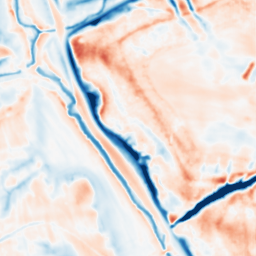
Category: multiscale
Decomposition family: dog_multiscale
Decomposition parameters: sigma_ratio: 1.4
n_scales: 6
base_sigma: 1
Upsampling method: fft_zeropad
Upsampling parameters: scale: 4
Upsampling scale: 4